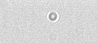
Label: camera_spot